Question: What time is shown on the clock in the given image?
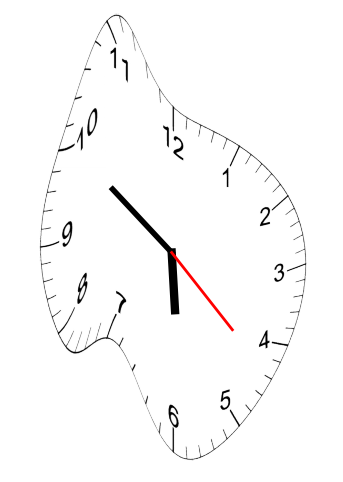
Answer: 05:50:22